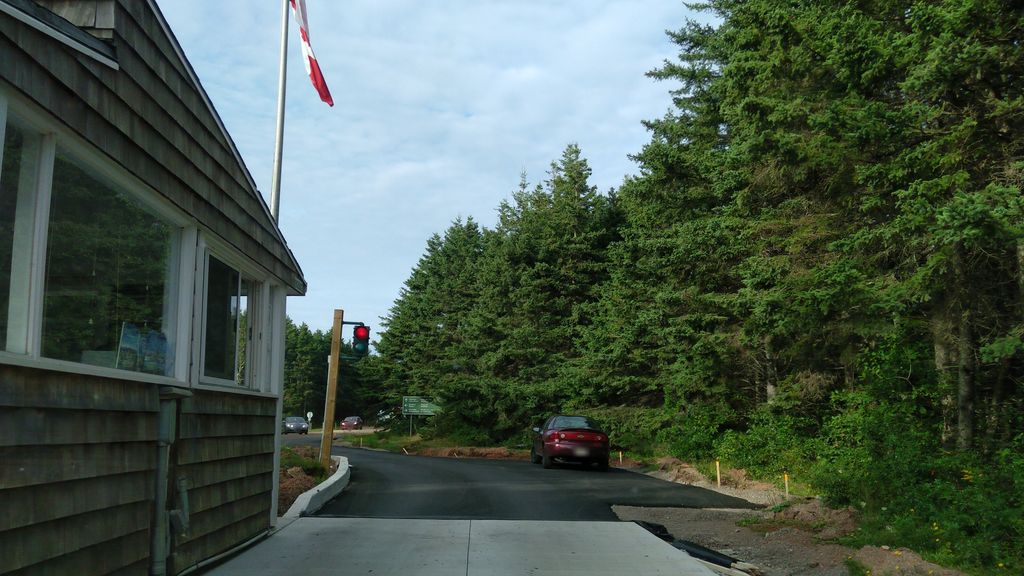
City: charlottetown